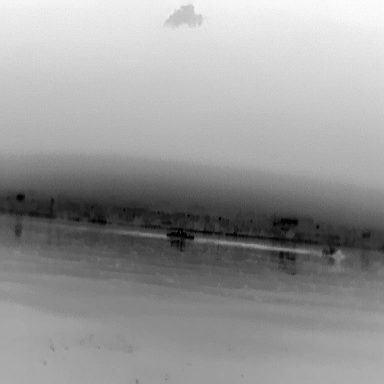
There are two objects shown in the infrared image, including a warship, and a canoe.